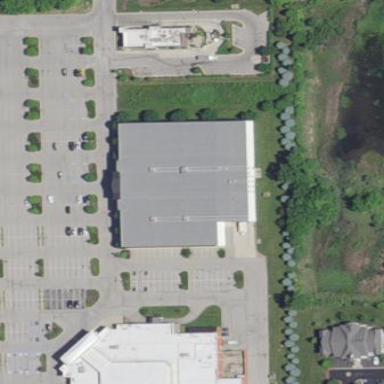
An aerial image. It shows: Building housing furniture shop.